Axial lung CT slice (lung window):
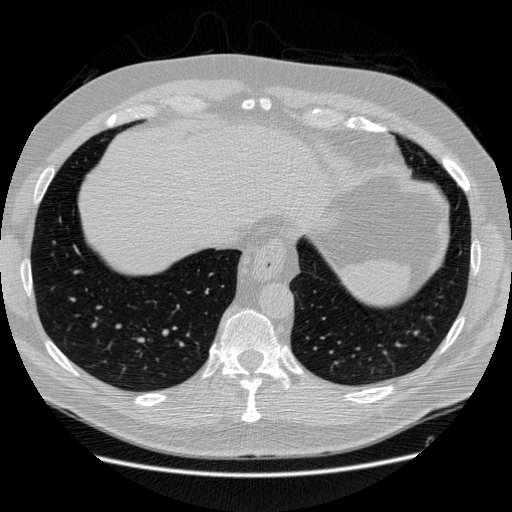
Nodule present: no